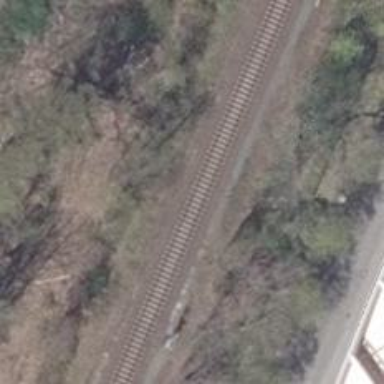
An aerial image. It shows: Railway signal.